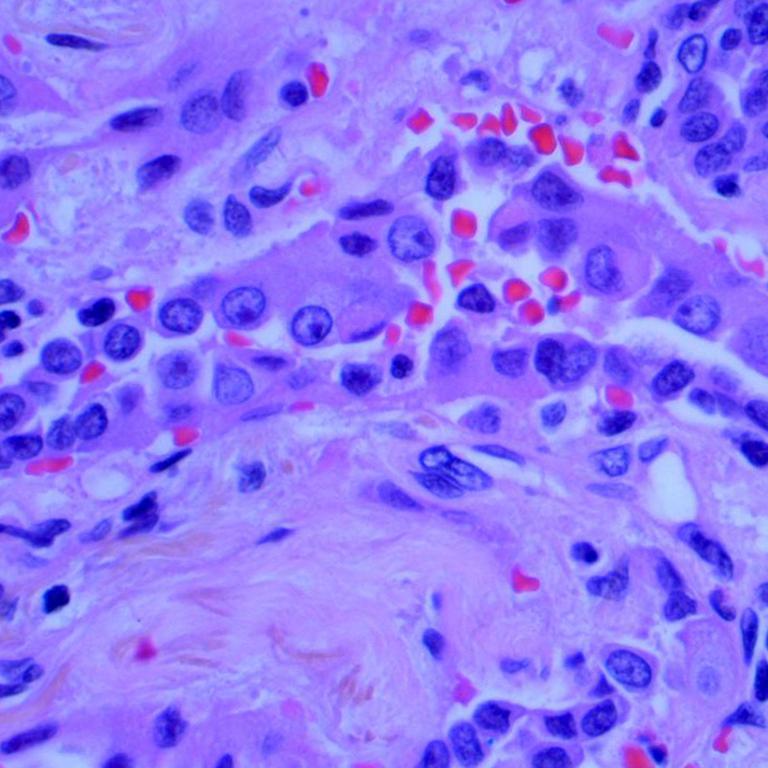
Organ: lung
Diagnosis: adenocarcinomas